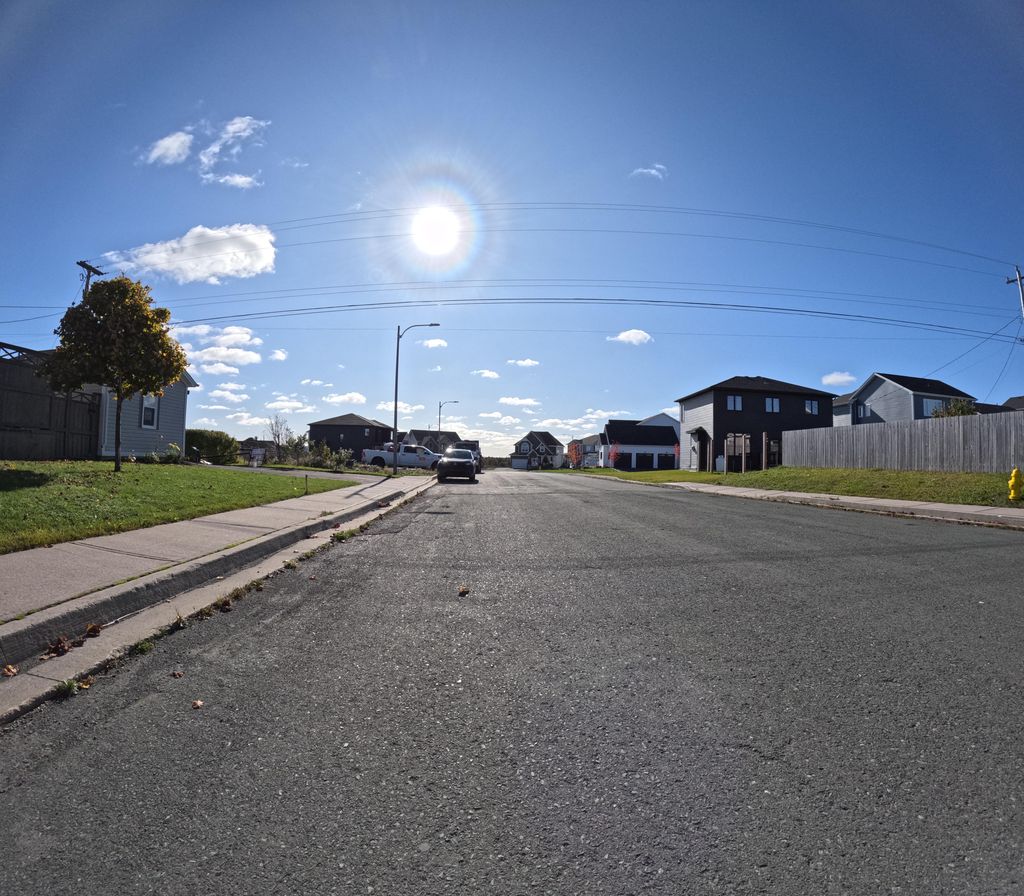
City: st_johns